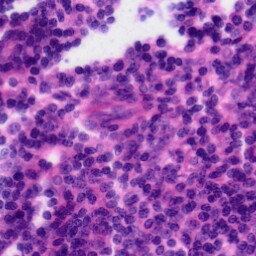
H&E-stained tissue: Tonsil